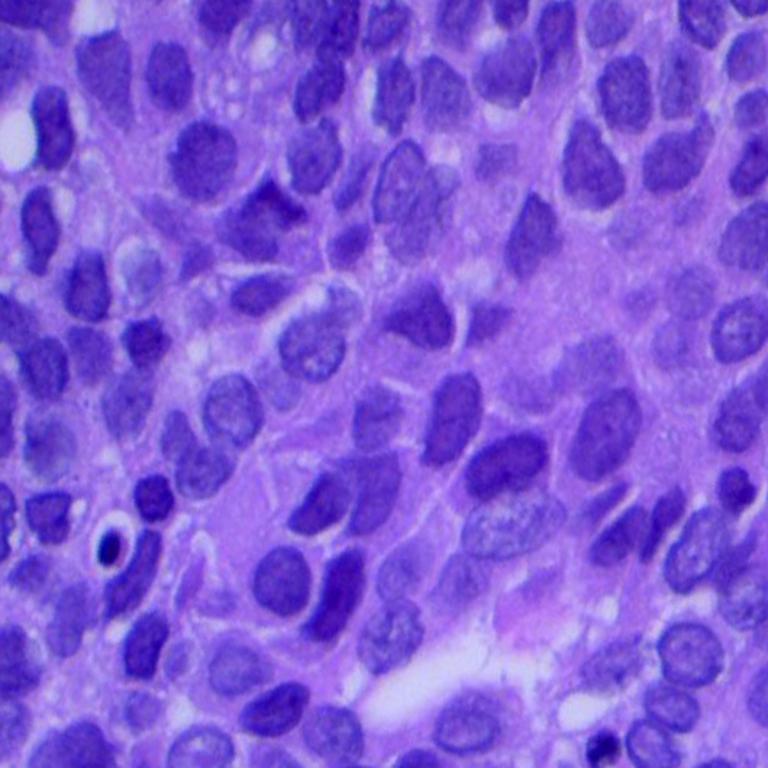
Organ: lung
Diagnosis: squamous carcinomas